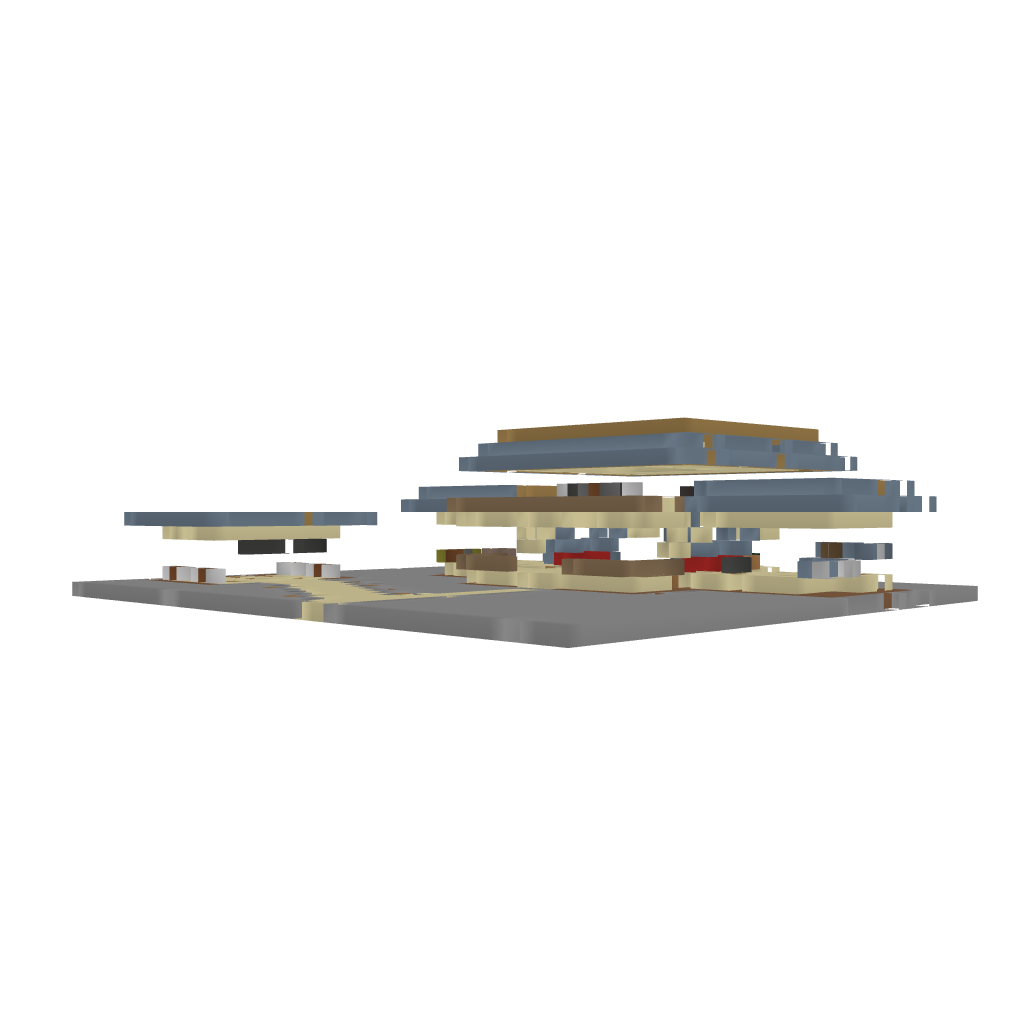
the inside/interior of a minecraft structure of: Sandstone Mansion